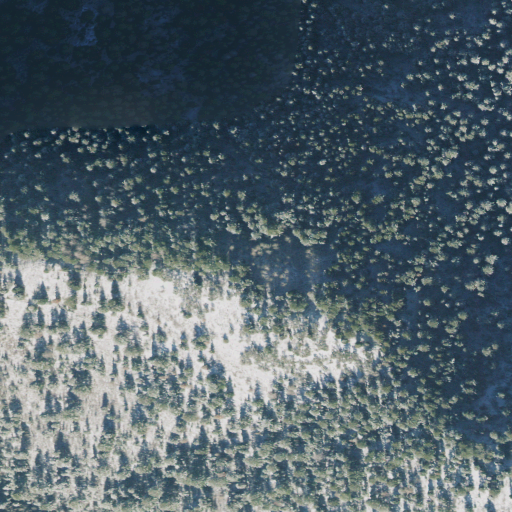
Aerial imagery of gap in Utah named White Fir Pass containing evergreen forest and deciduous forest